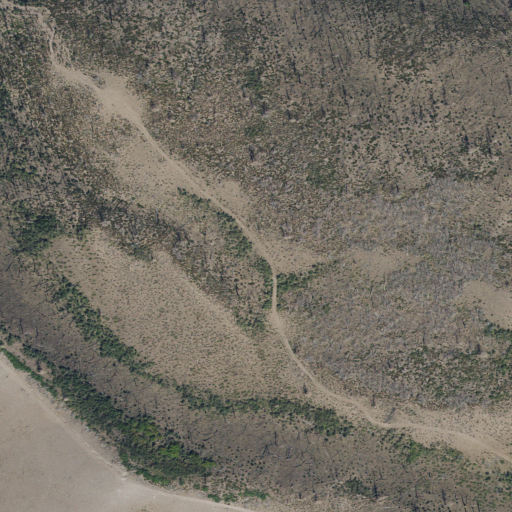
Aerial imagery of ridge(s) in Utah named Rattlesnake Ridge containing shrub, evergreen forest, and open development